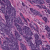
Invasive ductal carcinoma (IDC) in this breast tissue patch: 0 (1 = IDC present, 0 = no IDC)